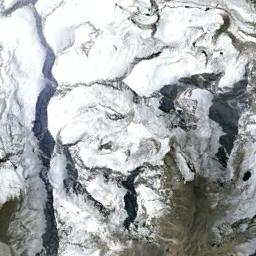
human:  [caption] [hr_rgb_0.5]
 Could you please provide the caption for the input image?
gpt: The snow berg is consist of bare land and white snow .

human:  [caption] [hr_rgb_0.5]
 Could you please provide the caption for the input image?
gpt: There is snow on the part of the snowberg .

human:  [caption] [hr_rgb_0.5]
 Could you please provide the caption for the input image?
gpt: The snowberg is covered with glaciers .

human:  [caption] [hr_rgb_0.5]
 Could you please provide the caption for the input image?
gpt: A snow-covered mountain covered in large areas .

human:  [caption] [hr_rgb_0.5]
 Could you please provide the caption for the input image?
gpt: There are much snow and some bare land on the snowberg .